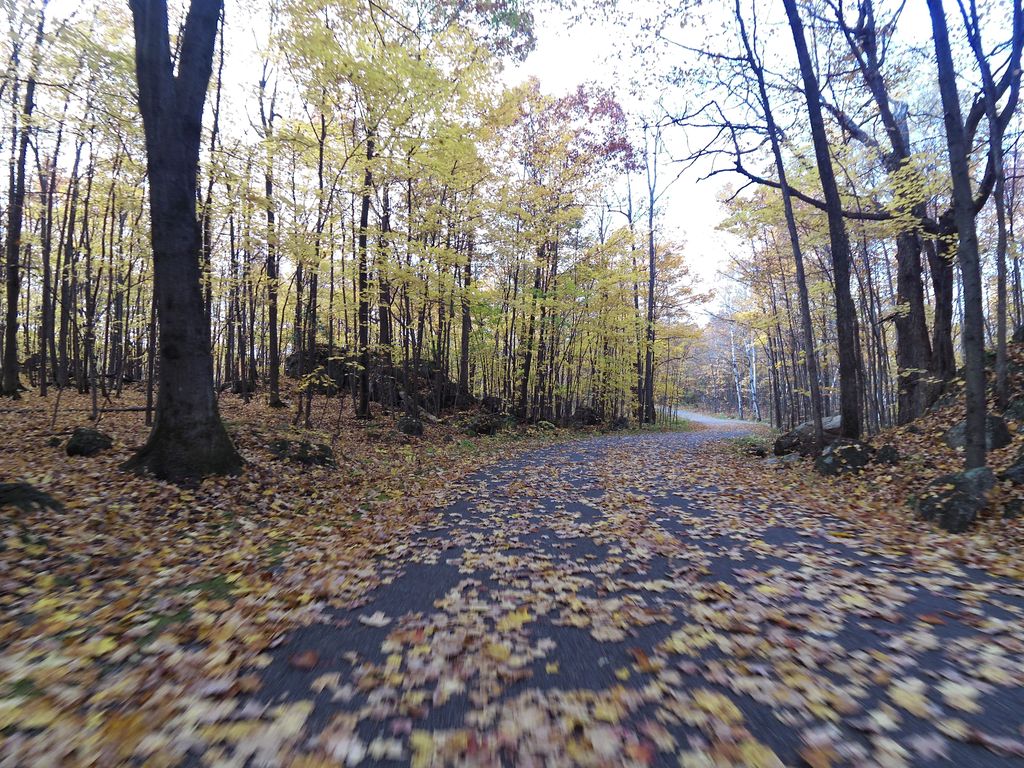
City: ottawa-gatineau